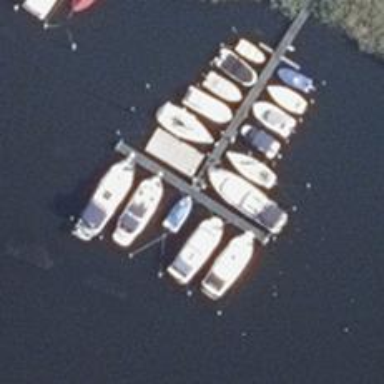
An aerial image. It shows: Marina on leisure land.